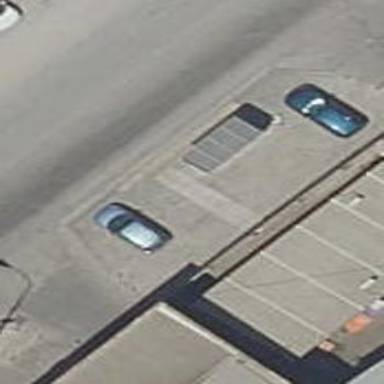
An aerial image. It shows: Bus stop with platform for public transport.